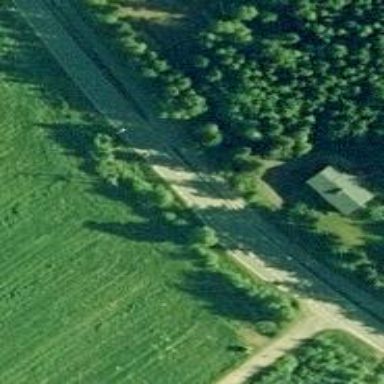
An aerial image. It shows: Tertiary road with asphalt surface. There is separate sidewalk along the road.